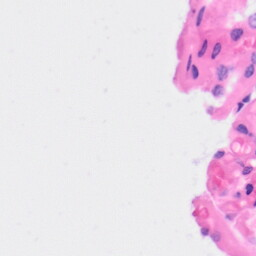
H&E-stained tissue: Kidney